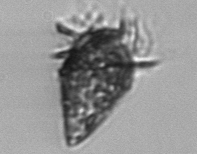
Label: Strombidium_wulffi